Question: what does the yellow color warning icon in the chrome web inspector imply?

Everything is working fine and there doesn't seem to be any errors whatsoever though..
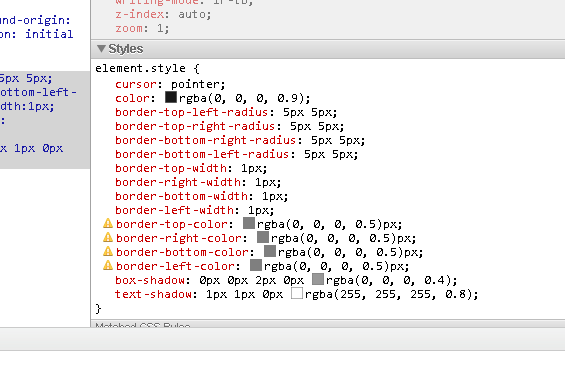
Answer: According to the Chrome Developer Tools documentation, a CSS warning icon means that Chrome doesn't understand the CSS rule. Chrome ignores these rules.
<URL>
This may mean there is a problem with your CSS, or it may perfectly fine and expected behavior.
In the common case where you include browser specific CSS that Chrome ignore, chrome will warn you about the rule, while other browsers will follow the rule. That's not the case with the example CSS presented in the question, which needs to be fixed.